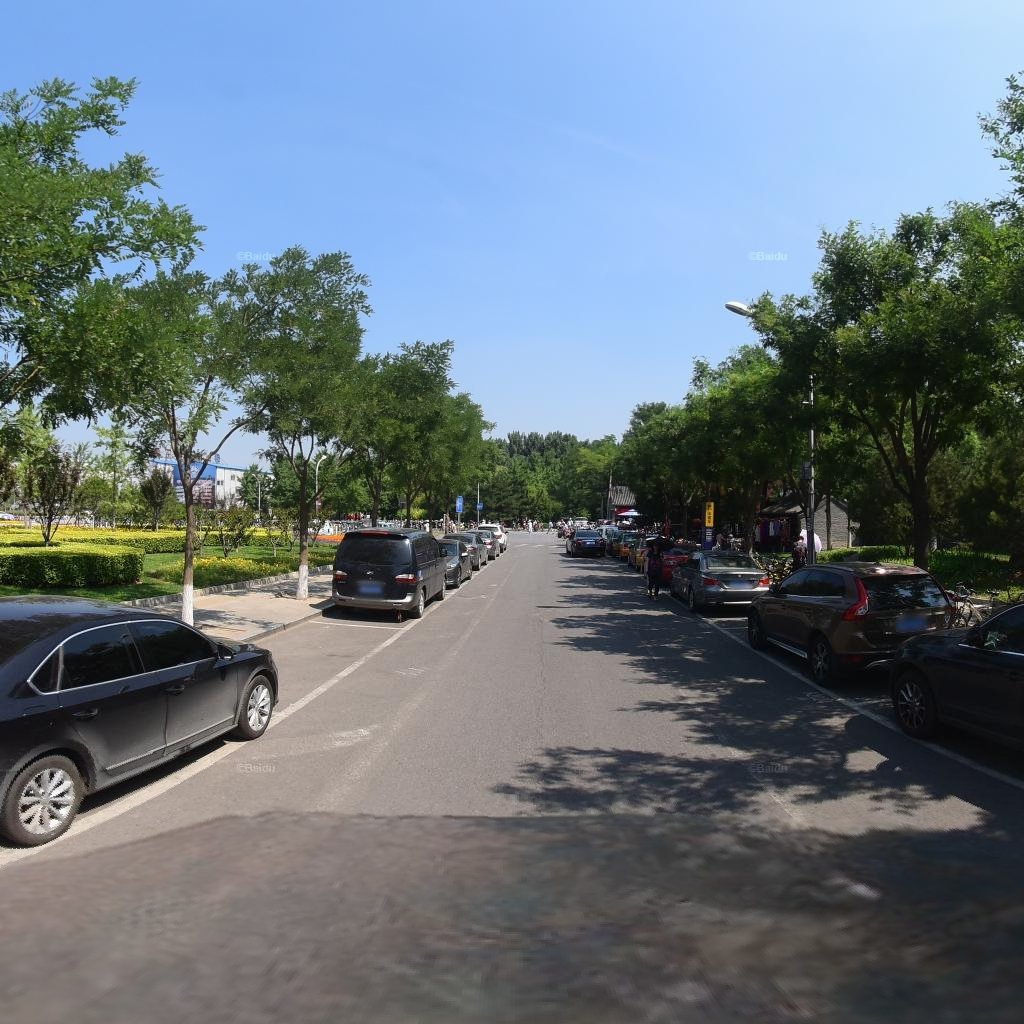
Region: Dongcheng
Road damage annotations: longitudinal crack